Question: I'm coding a checker game in JavaScript/JQuery. I have the following issue: I display the yellow arrows using a canvas that covers the entire screen and has z-index: 1. The checkers are z-index: 0.
I would like to add the possibility to drag and drop checkers. I want to use the <URL> to make every checker draggable. However, since the canvas has a higher z-index than the checkers, the latter won't receive the mouse events.
How can I have the checkers received the mouse events despite having a lower z-index?

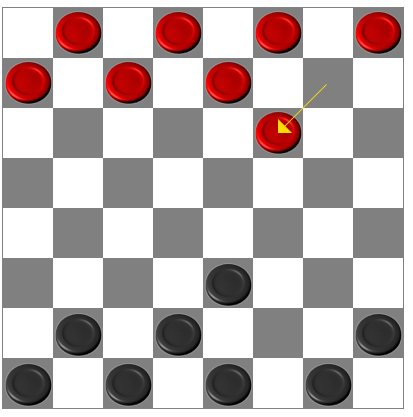
Answer: if you don't need mouseevents for your canvas, give 'pointer-events:none;' a try. (<URL>